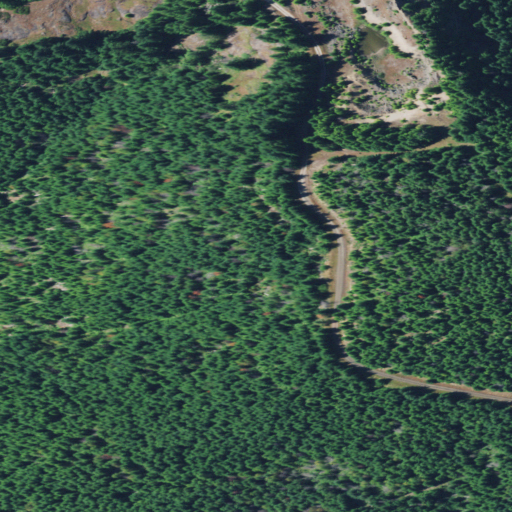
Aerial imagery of mountain in Oregon named Bear Mountain containing evergreen forest, shrub, low intensity development, open development, medium intensity development, barren land, grassland, and deciduous forest